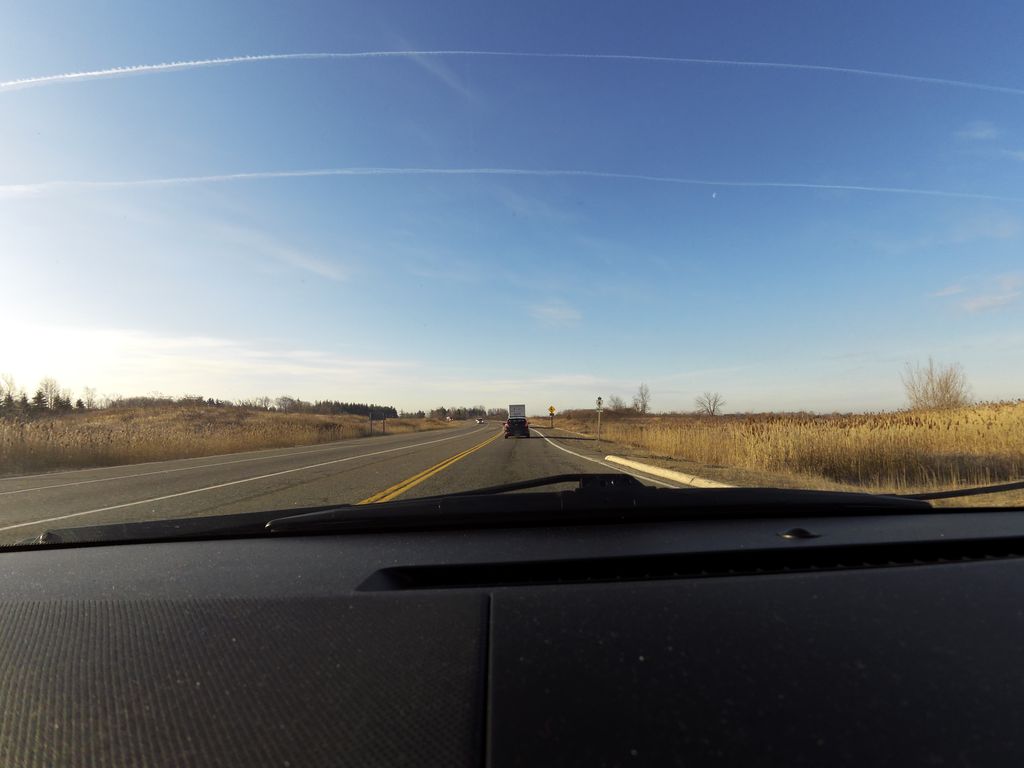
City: hamilton